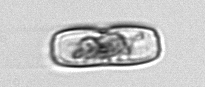
Label: Ephemera